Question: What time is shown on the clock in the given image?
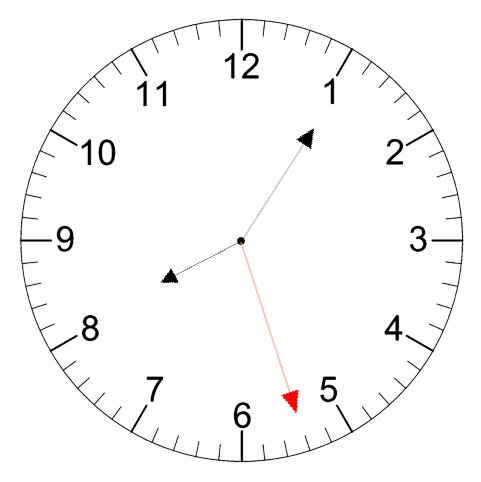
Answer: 08:05:27